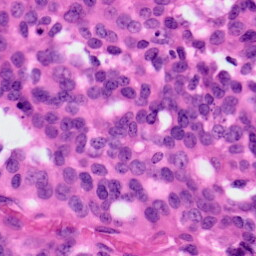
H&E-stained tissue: Ovarian